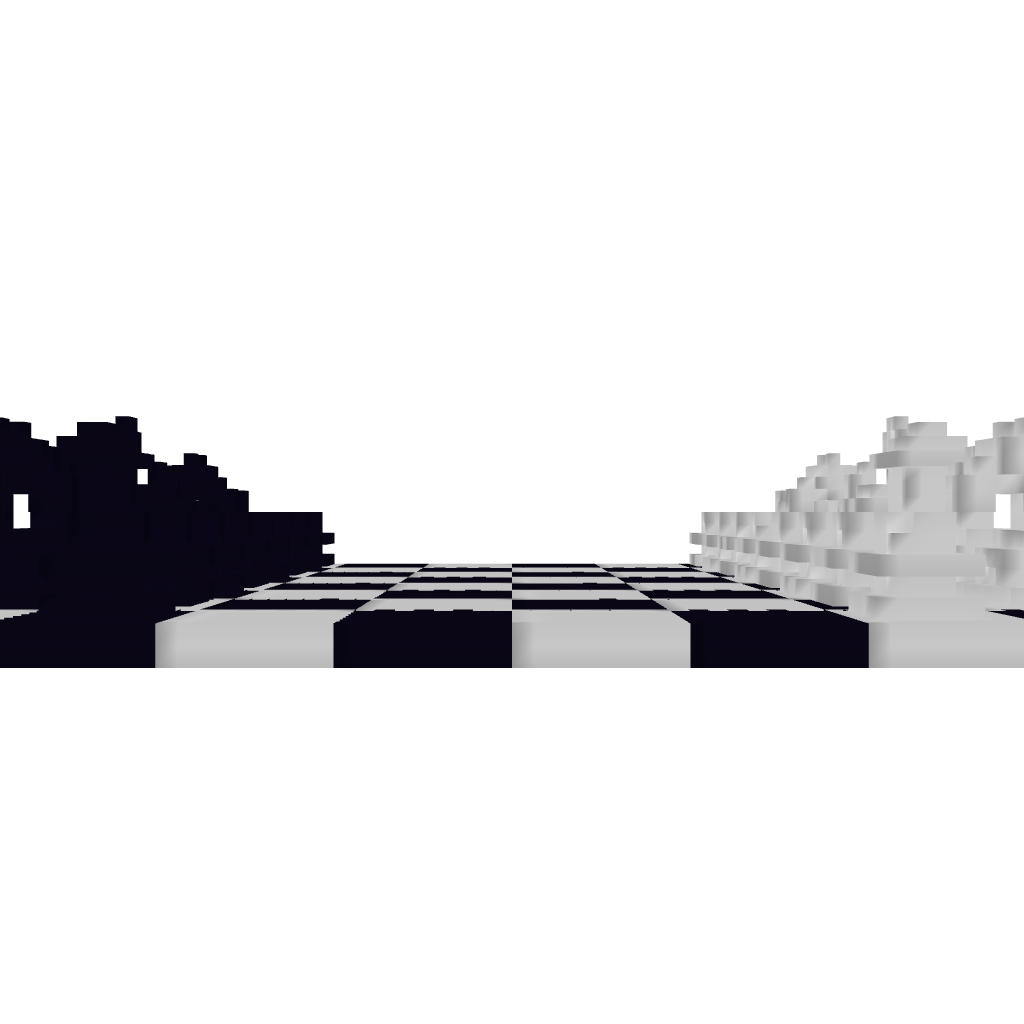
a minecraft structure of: chessboard